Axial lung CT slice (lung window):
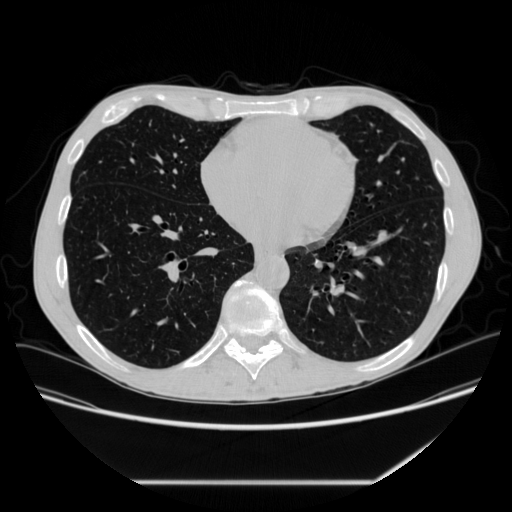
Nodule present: no